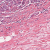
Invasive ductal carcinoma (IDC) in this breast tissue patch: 1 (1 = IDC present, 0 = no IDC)